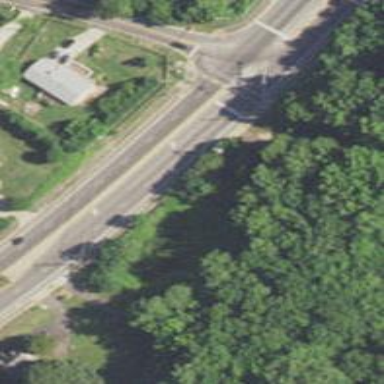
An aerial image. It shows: Primary highway.